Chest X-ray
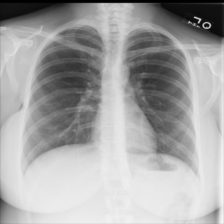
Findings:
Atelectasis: negative
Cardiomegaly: negative
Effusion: negative
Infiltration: negative
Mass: negative
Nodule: negative
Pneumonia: negative
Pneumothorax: negative
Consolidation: negative
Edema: negative
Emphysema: negative
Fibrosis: negative
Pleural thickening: negative
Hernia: negative